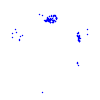
Particle: proton